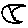
Label: moon